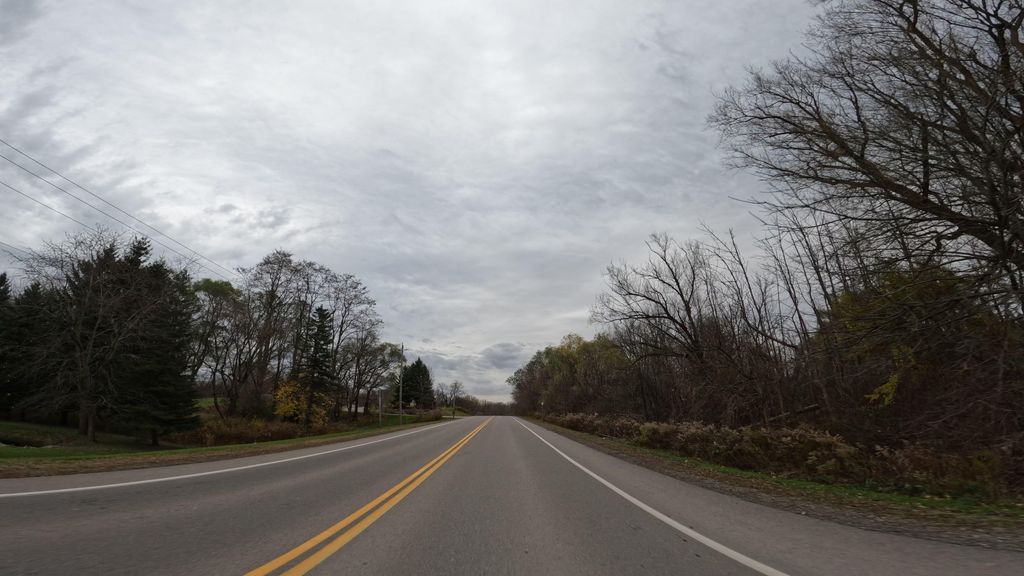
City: hamilton